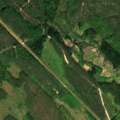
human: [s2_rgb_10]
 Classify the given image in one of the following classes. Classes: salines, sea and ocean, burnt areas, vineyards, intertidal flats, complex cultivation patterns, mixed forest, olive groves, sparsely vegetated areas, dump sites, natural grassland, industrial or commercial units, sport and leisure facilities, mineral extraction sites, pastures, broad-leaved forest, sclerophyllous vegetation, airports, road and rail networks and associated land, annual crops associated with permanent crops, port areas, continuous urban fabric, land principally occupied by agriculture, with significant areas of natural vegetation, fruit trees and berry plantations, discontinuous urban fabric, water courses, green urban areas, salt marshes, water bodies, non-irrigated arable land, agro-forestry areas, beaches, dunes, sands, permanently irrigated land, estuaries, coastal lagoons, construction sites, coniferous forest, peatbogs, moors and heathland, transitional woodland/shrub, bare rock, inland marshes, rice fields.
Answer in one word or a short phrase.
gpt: coniferous forest, mixed forest, transitional woodland/shrub